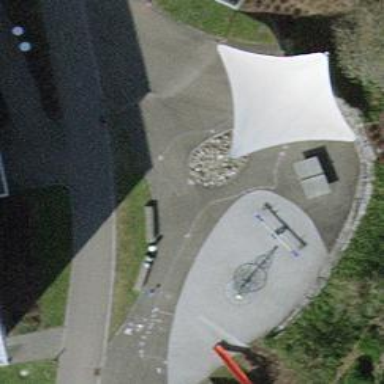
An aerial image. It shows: Playground area for leisure activities on the land.